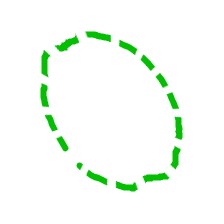
Shape: circle